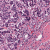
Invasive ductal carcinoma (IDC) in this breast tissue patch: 1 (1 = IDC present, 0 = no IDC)